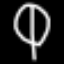
Label: leaf